Question: I am having a rather unique issue, I can't find any information on how to fix it.
Here is a picture:

I want the credit card input box moved to the back, if I'm explaining myself correctly.
I am using <URL> and Bootstrap 3
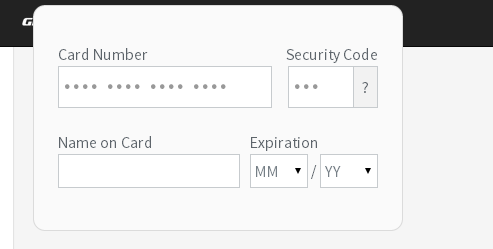
Answer: The z-index proprety of the element you want to move back must be greater than the z-index of the element you want to remain in the front.
You can specify the z-index from css.
Here's more about using z-index: <URL>